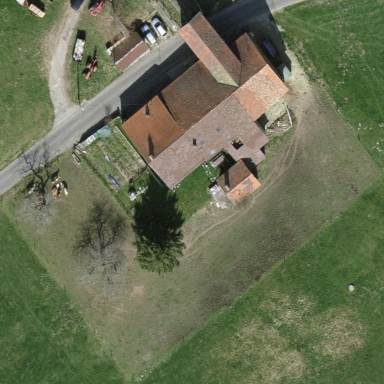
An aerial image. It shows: Farmyard area.